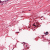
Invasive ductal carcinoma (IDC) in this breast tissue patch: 0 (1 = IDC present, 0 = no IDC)